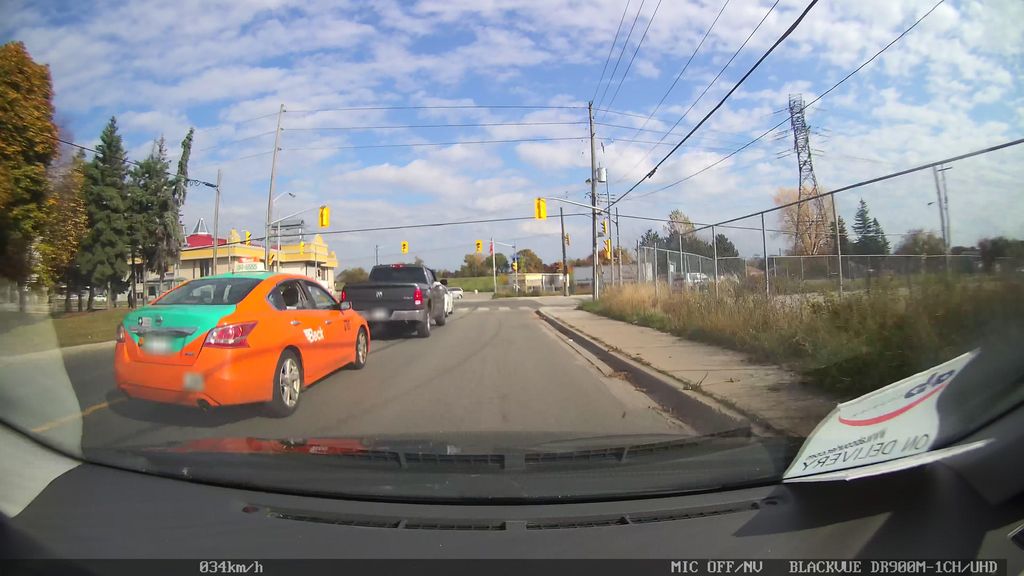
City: toronto